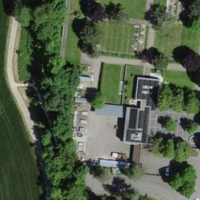
EUNIS habitat code: 55
Species observed at this site:
Mahonia aquifolium